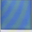
Piece: xx